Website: home-depot
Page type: review-order
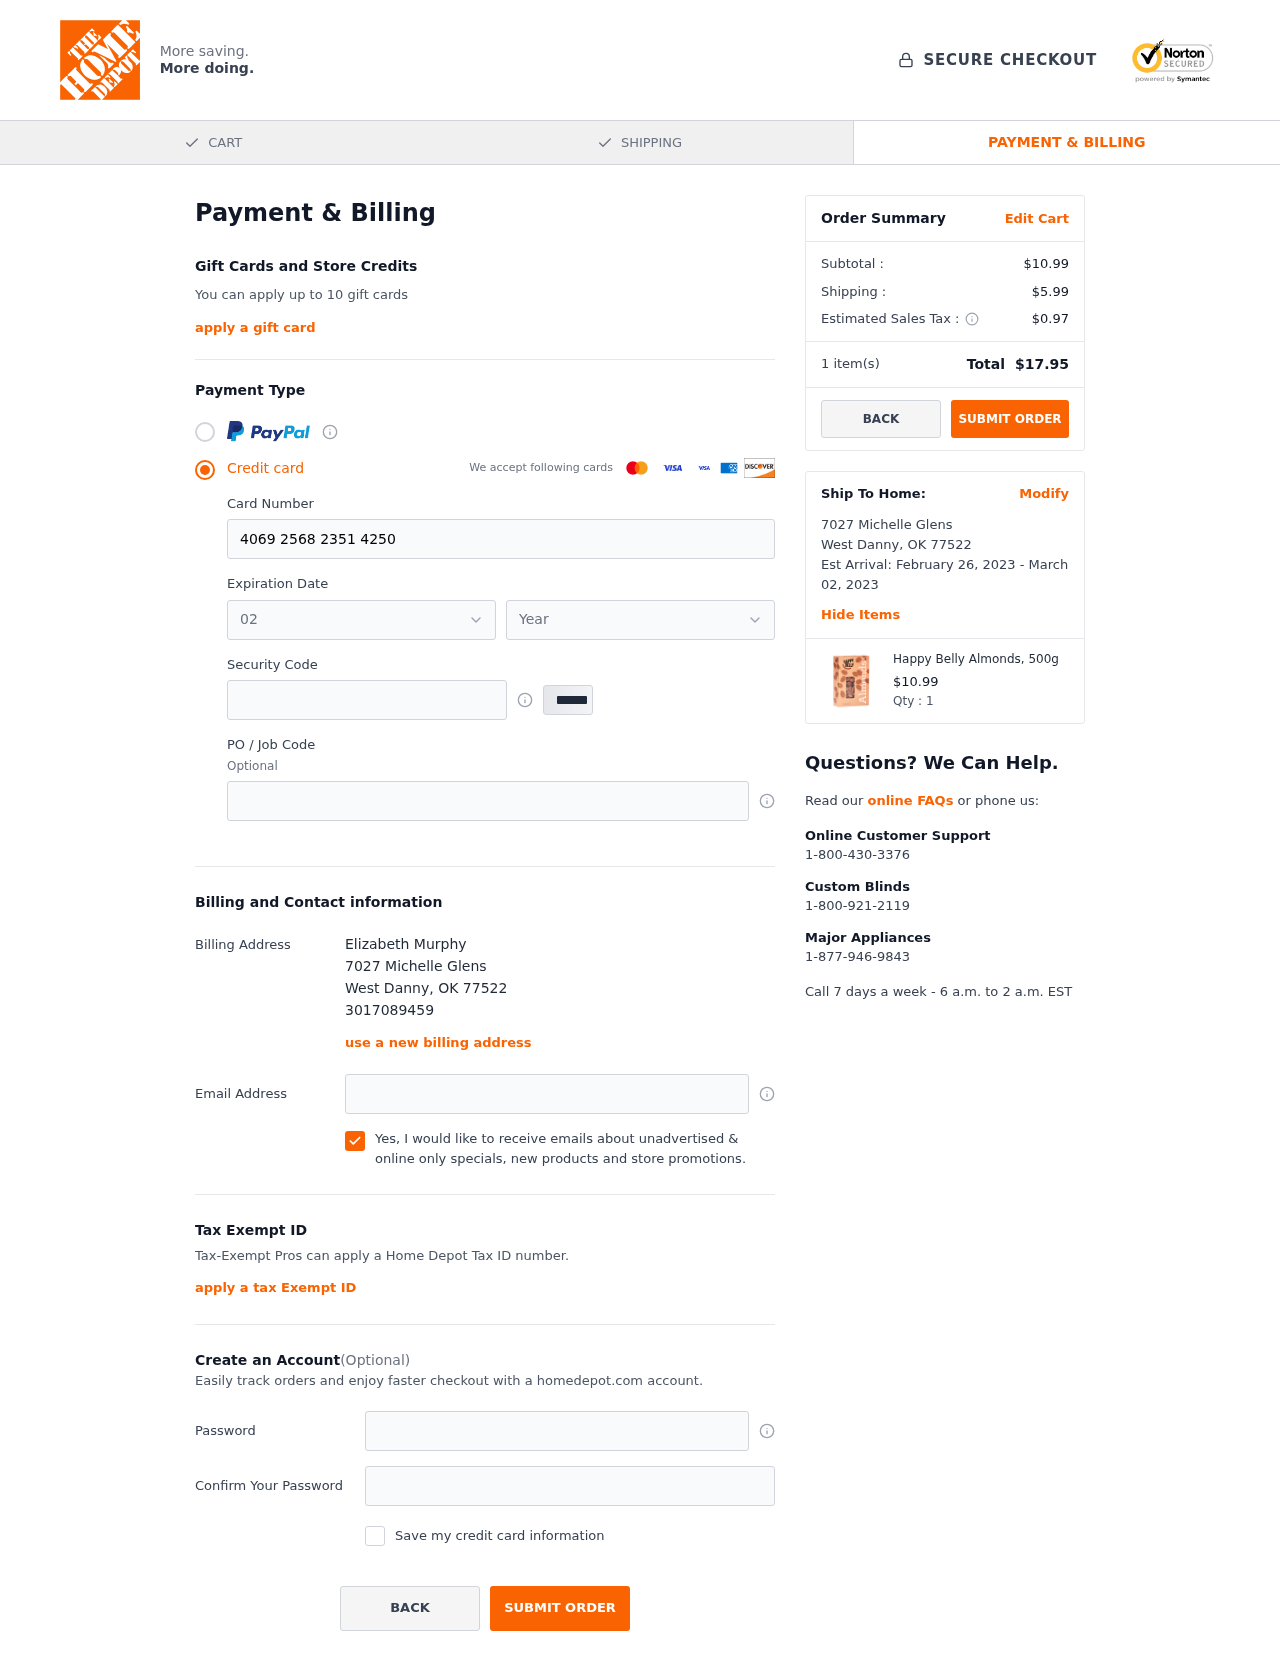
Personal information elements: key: PII_CARD_EXPIRY_MONTH
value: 02
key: PII_CARD_EXPIRY_YEAR
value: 26
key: PII_CITY
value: West Danny
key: PII_FULLNAME
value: Elizabeth Murphy
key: PII_PHONE
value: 3017089459
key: PII_POSTCODE
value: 77522
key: PII_STATE_ABBR
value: OK
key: PII_STREET
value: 7027 Michelle Glens
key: PII_CARD_NUMBER
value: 4069 2568 2351 4250
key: PII_CARD_CVV
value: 093
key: PII_JOB_CODE
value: J528014
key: PII_EMAIL
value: elizabeth.murphy@gmail.com
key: PII_POSTCODE_FULL
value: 77522
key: PII_POSTCODE_NUMERIC
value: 77522
Product elements: key: PRODUCT1_NAME
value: Happy Belly Almonds, 500g
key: PRODUCT1_PRICE
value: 10.99
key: PRODUCT1_QUANTITY
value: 1
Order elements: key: ORDER_SUBTOTAL
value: $10.99
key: ORDER_SHIPPING_COST
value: $5.99
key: ORDER_TAX
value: $0.97
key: ORDER_NUM_ITEMS
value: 1
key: ORDER_TOTAL
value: $17.95
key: ORDER_SHIPPING_DATE
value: February 26, 2023
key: ORDER_DELIVERY_DATE
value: March 02, 2023